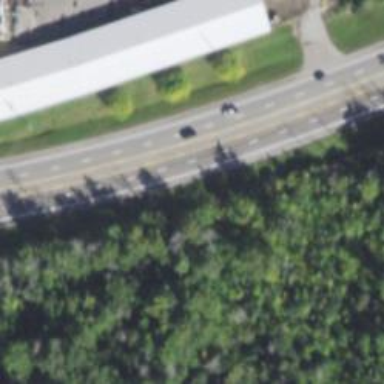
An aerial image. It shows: Asphalt trunk highway.